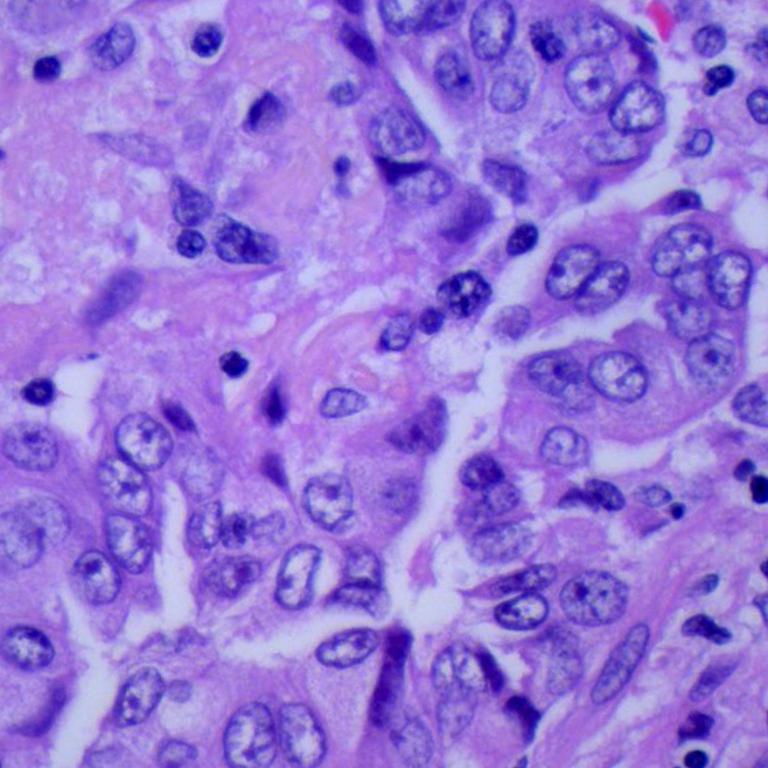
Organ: lung
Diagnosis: adenocarcinomas